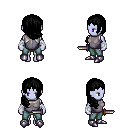
a pixel art fantasy rpg character, female body template, dark elf, purple skin, steel chest armor, teal pants, black right-swept hairstyle, white cloth bandages, metal boots, dagger, four views (front, back, left, right), 2x2 character sprite sheet, small pixel art, hard edges, no anti-aliasing